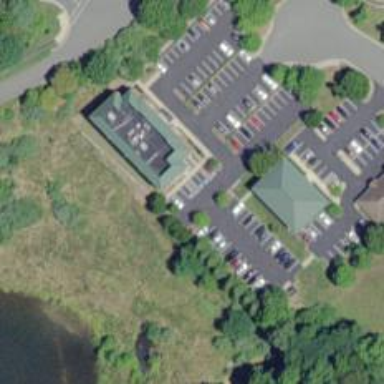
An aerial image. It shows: Parking space.